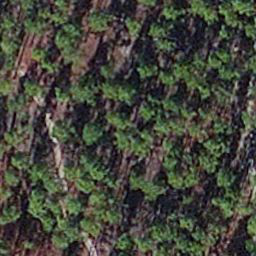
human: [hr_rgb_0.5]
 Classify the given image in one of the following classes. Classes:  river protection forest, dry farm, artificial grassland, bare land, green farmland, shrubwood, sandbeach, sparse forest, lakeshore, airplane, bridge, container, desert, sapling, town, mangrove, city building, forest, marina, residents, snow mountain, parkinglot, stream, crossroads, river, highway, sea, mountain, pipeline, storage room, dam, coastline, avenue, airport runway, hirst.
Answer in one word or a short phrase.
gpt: sapling